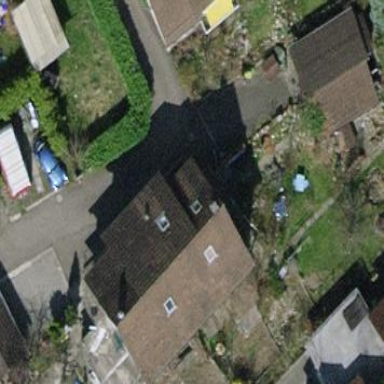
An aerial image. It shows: Semidetached house.